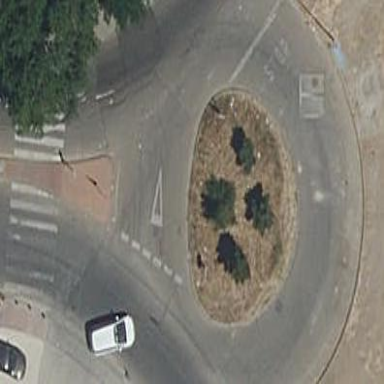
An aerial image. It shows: Unclassified road leading to roundabout junction.